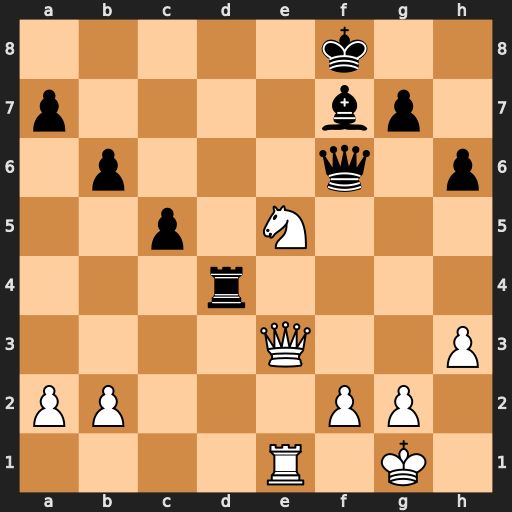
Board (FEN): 5k2/p4bp1/1p3q1p/2p1N3/3r4/4Q2P/PP3PP1/4R1K1
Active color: w
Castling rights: -
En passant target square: -
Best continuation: Qxd4 cxd4 Nd7+ Kg8 Nxf6+